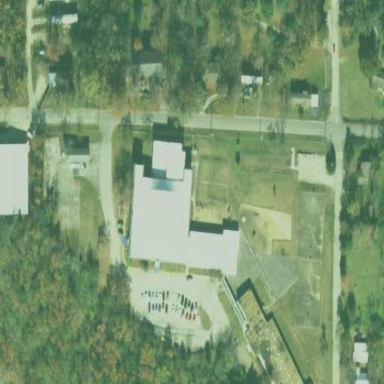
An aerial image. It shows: School building.